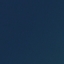
Land use / land cover: SeaLake